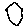
Label: hexagon